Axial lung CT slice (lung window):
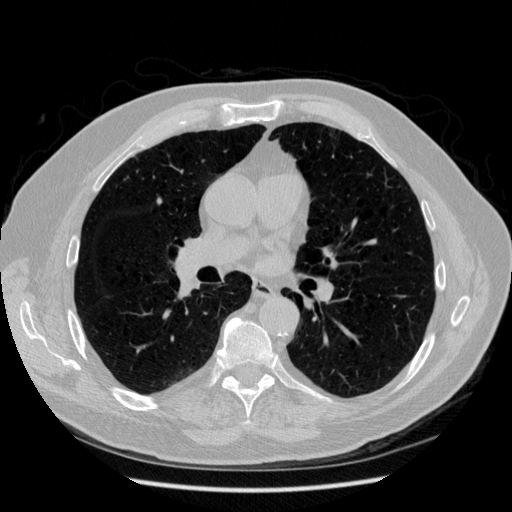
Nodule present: no